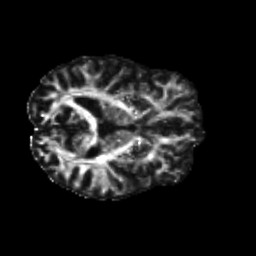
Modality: FA
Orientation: axial
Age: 37
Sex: female
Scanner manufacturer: siemens
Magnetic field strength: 3 T
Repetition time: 8.6 s
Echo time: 0.095 s